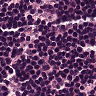
Metastatic tissue present: no